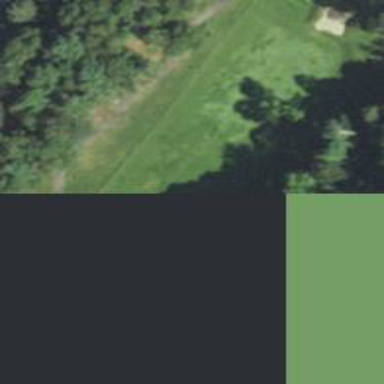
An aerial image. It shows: Grassy fairway on golf course.